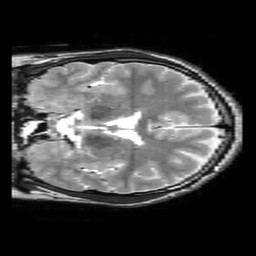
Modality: T2w
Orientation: coronal
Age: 23
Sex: male
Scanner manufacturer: philips
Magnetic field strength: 3 T
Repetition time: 3 s
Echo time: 0.08 s